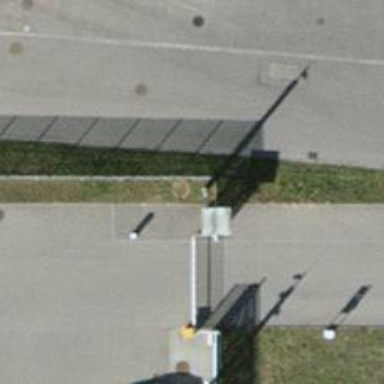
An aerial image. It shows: Building with surveillance zone.